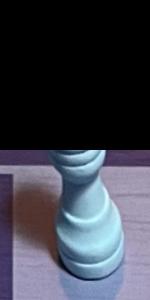
Label: Rook_White